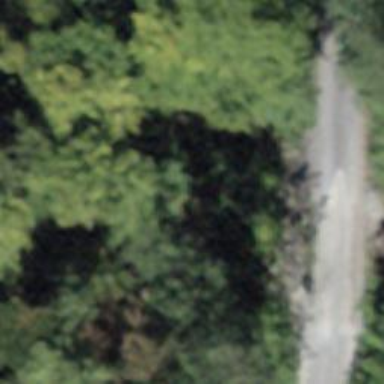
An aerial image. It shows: Culvert tunnel.